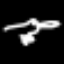
Label: frog